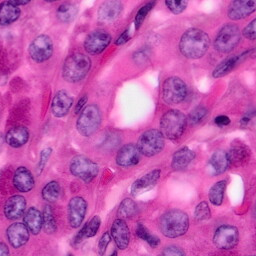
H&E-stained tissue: Pancreatic